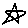
Label: star